Question: I need to find a way to view the image behind a div through the text in the div:
E.g.

I have the font as a web font. Is this possible without having to do image replacement?
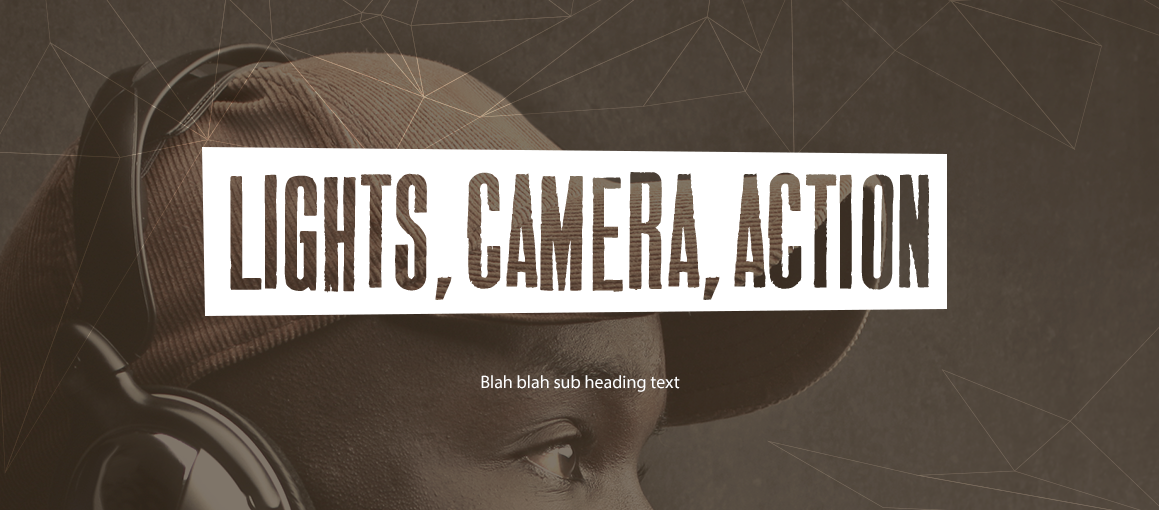
Answer: One of the ways to accomplish your specification using only CSS is to overlap the two background images perfectly thereby creating a "transparent" effect that you've described. Here's a fiddle: <URL>.
Note: paddings and such alter the dimensions of the element and affect the coordinates that must be set for background images.
HTML:
'''
<div id = "wrapper">
<h1><span>DRD</span></h1>
</div>
'''
CSS:
'''
* {
padding: 0;
margin: 0;
}
html, body {
height: 100%;
background: #e2e2e2;
}
#wrapper {
position: absolute;
width: 70%;
height: 50%;
top: 25%;
left: 15%;
background: url(http://i58.tinypic.com/2vdieso.jpg)
no-repeat
0 0/500px 362px;
}
#wrapper > h1 {
background-color: #fff;
text-align: center;
position: absolute;
padding: 0 55px 0 25px;
top: 25px;
left: 25px;
}
#wrapper > h1 > span {
font: bold 70px/1 Sans-Serif;
text-transform: uppercase;
background: url(http://i58.tinypic.com/2vdieso.jpg)
no-repeat
-45px -25px/500px 362px;
-webkit-background-clip: text;
background-clip: text;
color: transparent;
}
'''